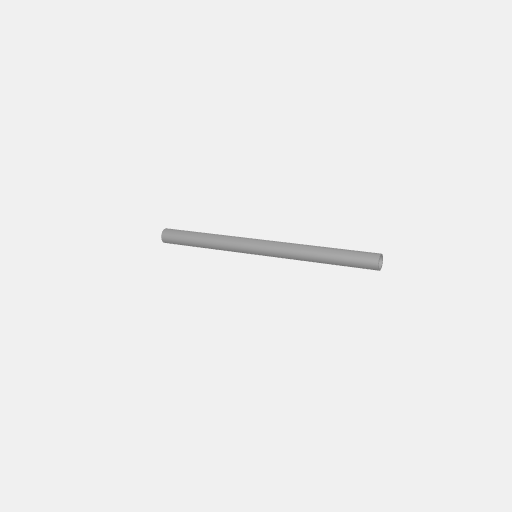
Part: AluminumTube8ID10OD150